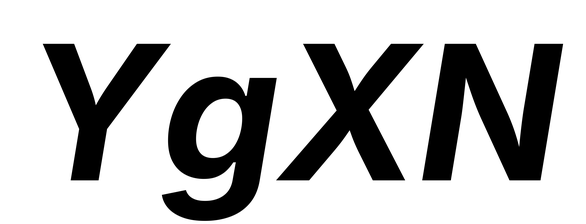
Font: Inter-Italic_Bold_Italic